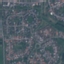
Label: Residential